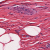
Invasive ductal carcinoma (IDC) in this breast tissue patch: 0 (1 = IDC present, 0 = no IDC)